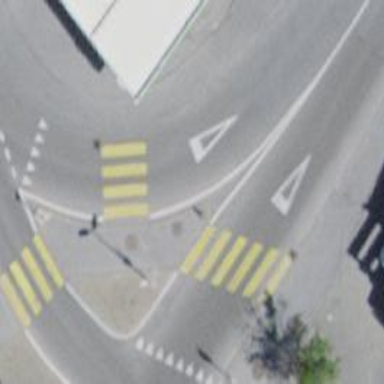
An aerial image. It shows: Kerb serving as barrier.